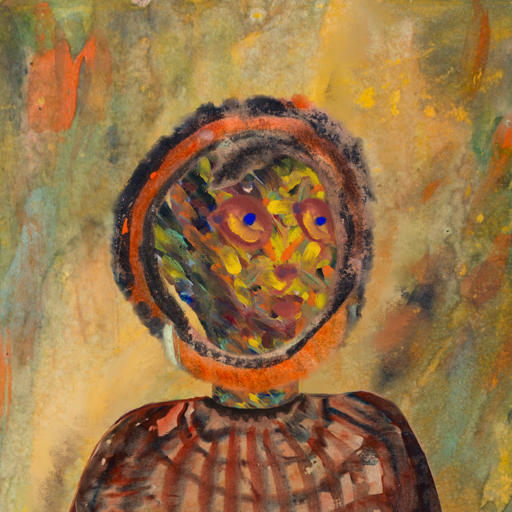
Background: Comrade, Head And Neck Side: An_Impression, Face Side: Mother_And_Son_Son, Bust: Orphan, Hair Side: Childish, Head Accessory: Blank, Second Necklace: Blank, Necklace: Blank, Baby: Blank